Question: I am working on an application specifically for Samsung Galaxy S(I am not the one making decision here) and they want its layout to be pixel-precise accurate.
Can I just use normal 2.1 AVD?
So I tried creating WQVGA432 but it looks like this. I'm not sure why the LinearLayout does not fill up the screen but only use up to the large images with Korean (which I can't scale down, but that's different question).

This is main.xml:
>
'''
<RelativeLayout
android:id="@+id/ui_navBar"
android:layout_width="fill_parent"
android:layout_height="wrap_content"
android:background="#FF333333"
<!-- This is navigation panel at the top of the page -->
<!-- Top-Left Button, aka Back button -->
<FrameLayout android:id="@+id/ui_topLeftBox"
android:layout_width="wrap_content"
android:layout_height="wrap_content"
android:layout_alignParentLeft="true"
android:layout_centerVertical="true">
</FrameLayout>
'''
'''
<!-- Screen name -->
<FrameLayout android:id="@+id/ui_topBox"
android:layout_width="wrap_content"
android:layout_height="wrap_content"
android:layout_centerHorizontal="true"
android:layout_centerVertical="true">
</FrameLayout>
<!-- Top-Right Button, aka Forward button -->
<FrameLayout android:id="@+id/ui_topRightBox"
android:layout_width="wrap_content"
android:layout_height="wrap_content"
android:layout_alignParentRight="true"
android:layout_centerVertical="true">
</FrameLayout>
</RelativeLayout>
<FrameLayout
android:id="@+id/ui_contentView"
android:layout_width="fill_parent"
android:layout_height="0dip"
android:paddingTop="0px"
android:layout_weight="1">
<!-- Main View -->
<RelativeLayout
android:id="@+id/mainView"
android:layout_width="fill_parent"
android:layout_height="fill_parent">
<RelativeLayout
android:id="@+id/topBanner"
android:orientation="horizontal"
android:layout_width="fill_parent"
android:layout_height="wrap_content"
android:layout_alignParentTop="true"
android:background="#FFFFCC00"
>
<TextView android:textSize="20sp"
android:textColor="#FF000000"
android:text="EUR/USD"
android:layout_width="wrap_content"
android:layout_height="wrap_content"
android:layout_alignParentLeft="true"
android:layout_centerVertical="true"
/>
</RelativeLayout>
<RelativeLayout
android:id="@+id/view1"
android:layout_width="fill_parent"
android:layout_height="wrap_content"
android:layout_below="@+id/topBanner"
android:background="#FF444444">
<CheckBox android:id="@+id/cbx1"
android:layout_width="wrap_content"
android:layout_height="wrap_content"
android:layout_centerVertical="true"
android:layout_alignParentLeft="true"
/>
<com.vg.library.NumericInput
android:id="@+id/val1Nip"
android:layout_width="wrap_content"
android:layout_height="wrap_content"
android:layout_centerVertical="true"
android:layout_toRightOf="@+id/cbx1"
/>
</RelativeLayout>
<com.vg.library.NumericInput
android:id="@+id/val2Nip"
android:layout_width="wrap_content"
android:layout_height="wrap_content"
android:layout_below="@+id/view1" />
<TextView android:layout_width="wrap_content"
android:layout_height="wrap_content"
android:text="Screen01"
android:layout_below="@+id/val2Nip"
android:layout_alignParentLeft="true" />
</RelativeLayout>
</FrameLayout>
<!-- ExpandBar -->
<RelativeLayout
android:layout_width="fill_parent"
android:layout_height="wrap_content"
android:layout_alignParentBottom="true"
>
<ImageView
android:id="@+id/ui_expandBar"
android:layout_width="fill_parent"
android:layout_height="wrap_content"
android:src="@drawable/bar"
android:background="#0000"
/>
<FrameLayout
android:id="@+id/ui_drawerView"
android:visibility="gone"
android:layout_width="fill_parent"
android:layout_height="wrap_content"
android:paddingTop="0px"
android:layout_weight="1"
android:layout_below="@+id/ui_expandBar">
<RelativeLayout
android:id="@+id/ui_drawerContent"
android:layout_width="fill_parent"
android:layout_height="wrap_content"
android:background="#FF550000" >
<RelativeLayout
android:id="@+id/m1"
android:layout_width="fill_parent"
android:layout_height="wrap_content"
android:background="#FF550000" >
<CheckBox android:id="@+id/cbxB"
android:layout_width="wrap_content"
android:layout_height="wrap_content"
android:layout_centerVertical="true"
android:layout_alignParentLeft="true"
/>
<com.vg.library.NumericInput
android:id="@+id/valBNip"
android:layout_width="wrap_content"
android:layout_height="wrap_content"
android:layout_centerVertical="true"
android:layout_toRightOf="@+id/cbxB"
/>
</RelativeLayout>
</RelativeLayout>
</FrameLayout>
</RelativeLayout>
<RelativeLayout
android:orientation="horizontal"
android:layout_width="fill_parent"
android:layout_height="wrap_content"
android:background="#FF333333"
android:layout_weight="0"
android:layout_gravity="bottom"
>
<!-- This is menu panel at the bottom of the page -->
<com.vg.library.MenuBar
android:id="@+id/ui_menuBar"
android:orientation="horizontal"
android:layout_width="wrap_content"
android:layout_height="wrap_content"
android:layout_centerHorizontal="true"
android:layout_centerVertical="true"
android:background="#FFAAAA00"
>
<!-- All menu item should go here -->
</com.vg.library.MenuBar>
</RelativeLayout>
'''
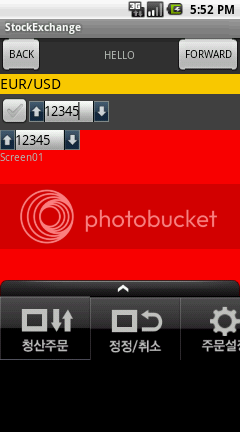
Answer: Yes, set the screen resolution to wqvga (800 * 432).